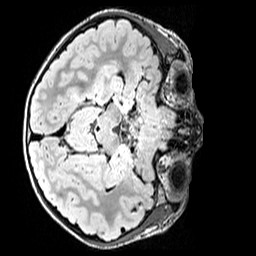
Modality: FLAIR
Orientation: axial
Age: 9
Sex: male
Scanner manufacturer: siemens
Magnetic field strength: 3 T
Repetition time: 5 s
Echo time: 0.388 s